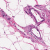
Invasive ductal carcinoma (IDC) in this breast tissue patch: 0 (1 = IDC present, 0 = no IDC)